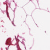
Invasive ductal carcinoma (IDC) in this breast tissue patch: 0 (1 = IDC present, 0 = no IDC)